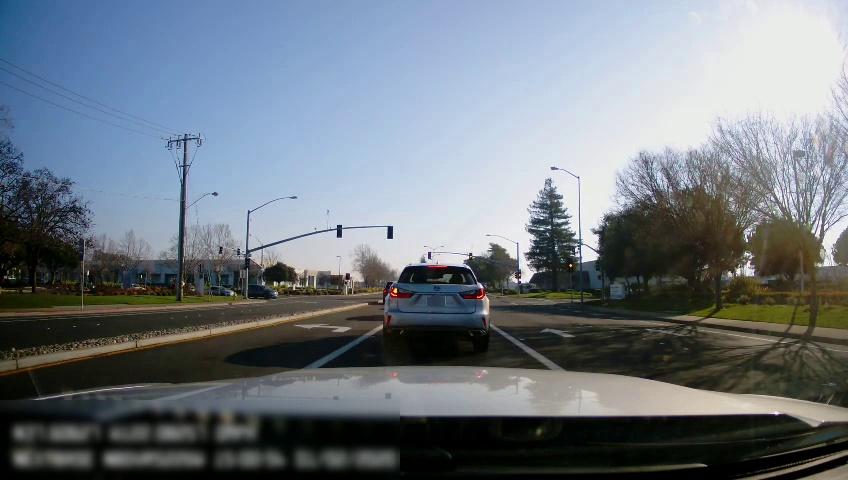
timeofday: Day
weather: Sunny
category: Drivable Space
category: Drivable Space
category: Vehicles | SUV
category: Vehicles | SUV
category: Vehicles | SUV
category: Vehicles | Car
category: Lanes | Current Lane
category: Lanes | Alternate Lane
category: Lanes | Current Lane
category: Lanes | Alternate Lane